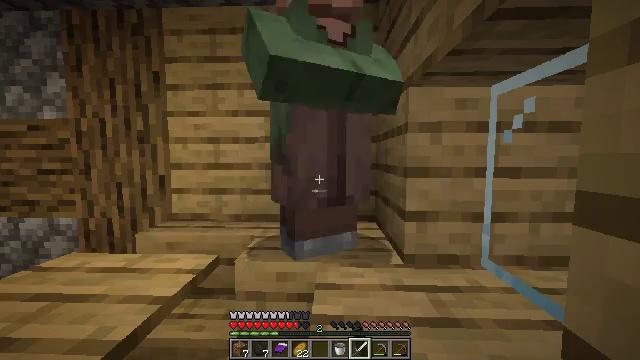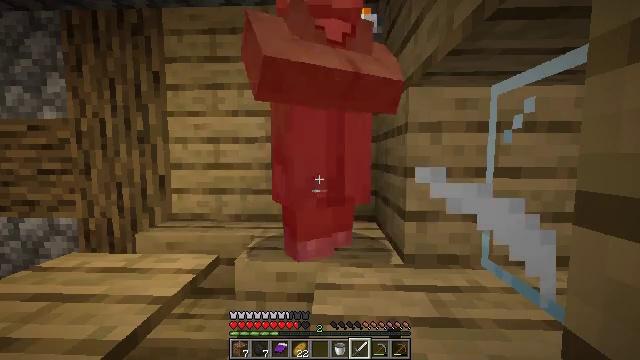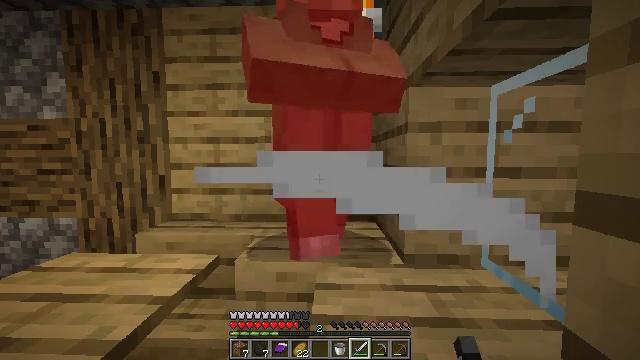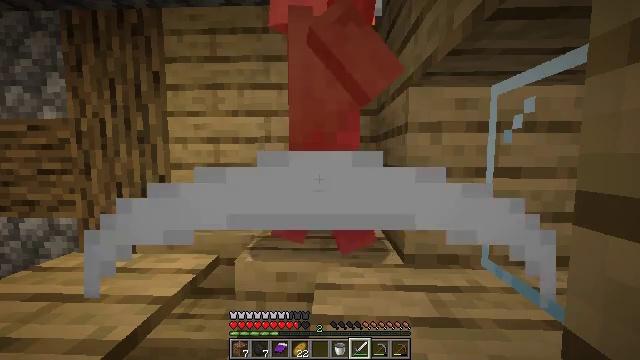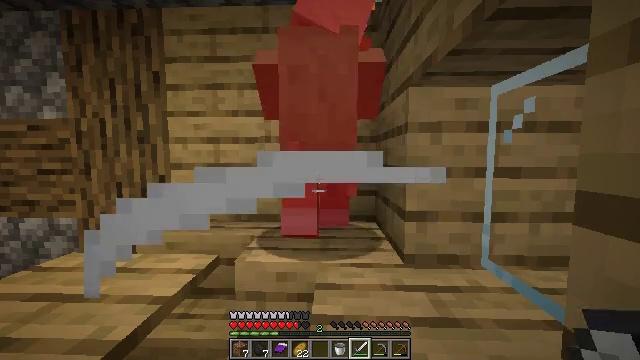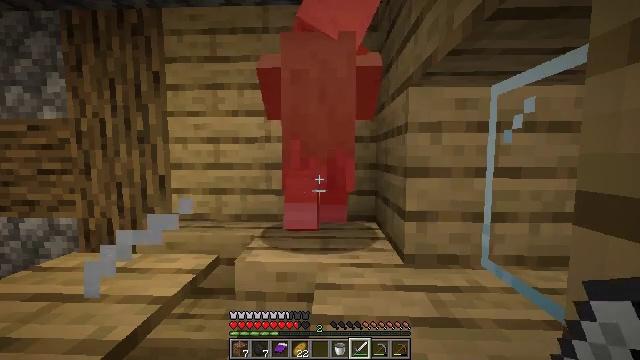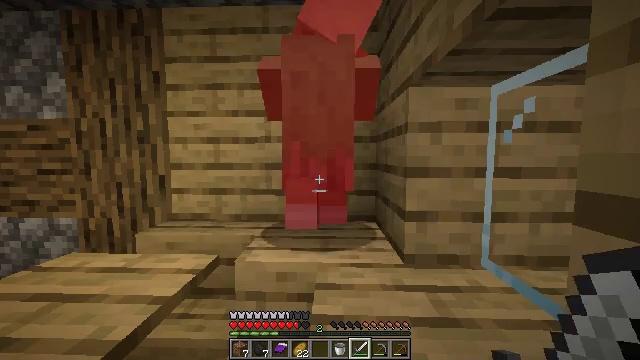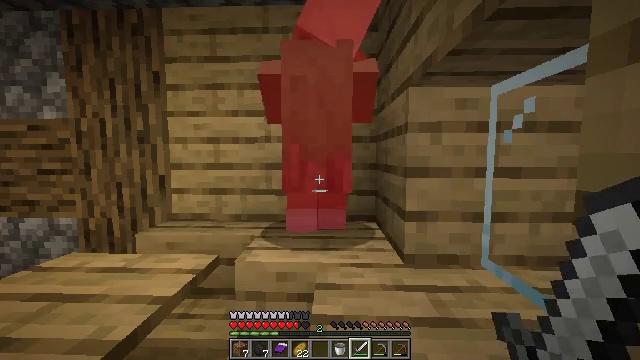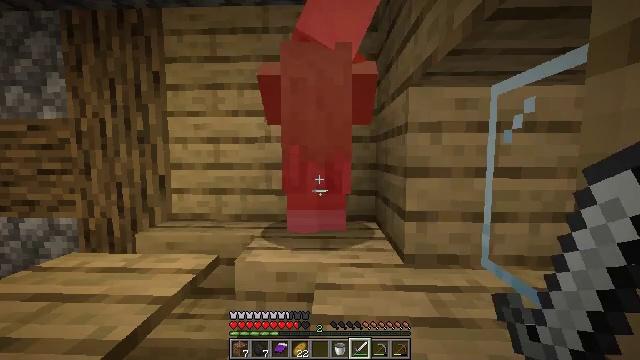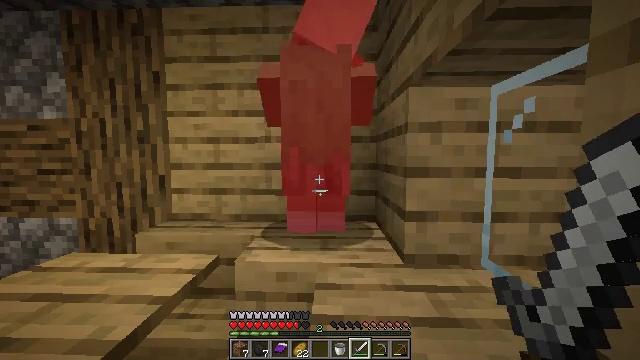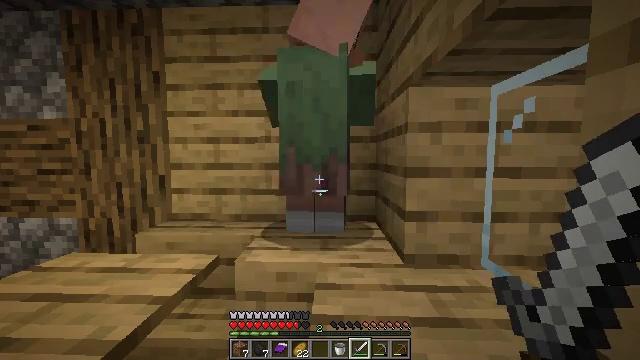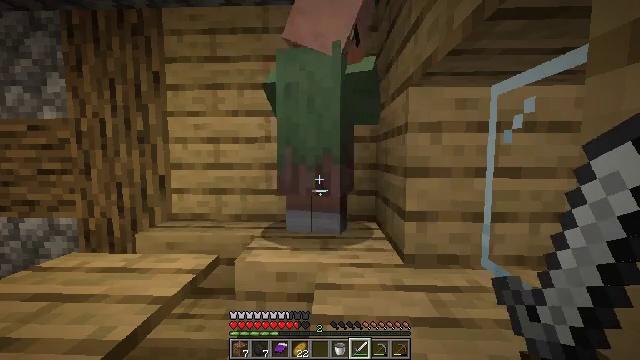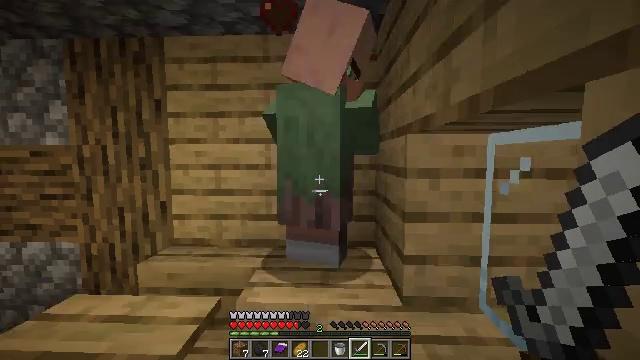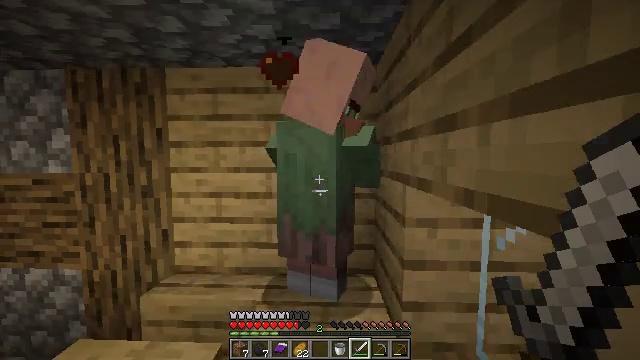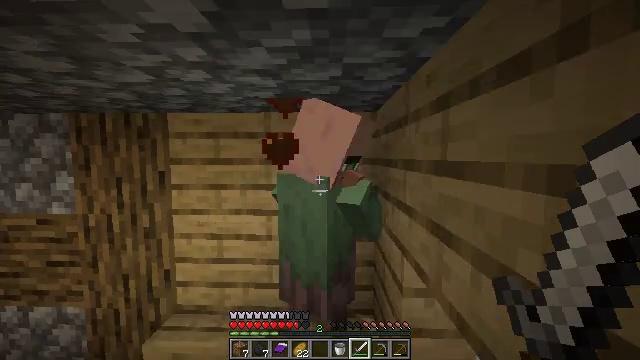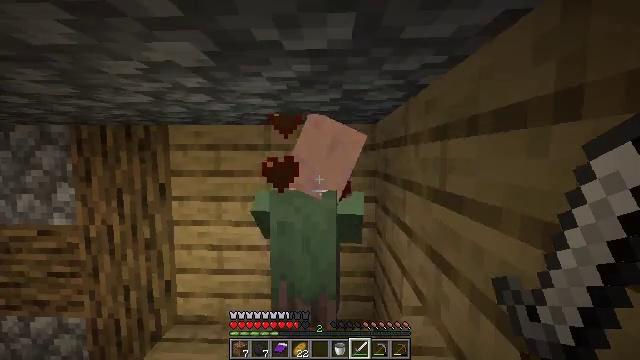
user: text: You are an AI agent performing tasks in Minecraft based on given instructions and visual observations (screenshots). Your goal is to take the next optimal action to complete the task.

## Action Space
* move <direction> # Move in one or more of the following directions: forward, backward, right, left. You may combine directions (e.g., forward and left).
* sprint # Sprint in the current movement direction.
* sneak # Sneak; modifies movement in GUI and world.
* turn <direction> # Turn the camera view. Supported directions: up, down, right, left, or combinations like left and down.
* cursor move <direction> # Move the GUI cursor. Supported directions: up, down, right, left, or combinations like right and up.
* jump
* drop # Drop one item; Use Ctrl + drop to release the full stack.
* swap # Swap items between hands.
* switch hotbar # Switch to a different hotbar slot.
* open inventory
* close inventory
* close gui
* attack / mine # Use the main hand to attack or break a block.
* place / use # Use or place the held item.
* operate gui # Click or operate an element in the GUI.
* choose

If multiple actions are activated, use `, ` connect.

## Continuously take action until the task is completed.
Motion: motion action
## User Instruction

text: Take down the wall torch for reuse.
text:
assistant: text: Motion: no_op
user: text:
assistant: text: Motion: no_op
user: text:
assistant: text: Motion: no_op
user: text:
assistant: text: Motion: no_op
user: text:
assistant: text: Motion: no_op
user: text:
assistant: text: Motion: no_op
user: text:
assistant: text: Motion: no_op
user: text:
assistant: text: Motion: no_op
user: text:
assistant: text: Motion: no_op
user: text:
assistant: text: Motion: no_op
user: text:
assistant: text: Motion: no_op
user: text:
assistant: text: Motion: jump
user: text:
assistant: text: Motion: jump
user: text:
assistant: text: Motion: jump
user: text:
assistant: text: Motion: jump
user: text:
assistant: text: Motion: jump
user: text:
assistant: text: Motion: jump
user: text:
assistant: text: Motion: jump
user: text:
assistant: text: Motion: no_op
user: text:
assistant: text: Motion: attack / mine
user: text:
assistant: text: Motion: attack / mine
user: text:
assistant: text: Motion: attack / mine
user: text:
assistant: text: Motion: attack / mine
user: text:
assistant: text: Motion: attack / mine
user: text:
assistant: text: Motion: turn left
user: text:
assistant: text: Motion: turn left and down
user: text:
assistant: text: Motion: no_op